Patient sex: F
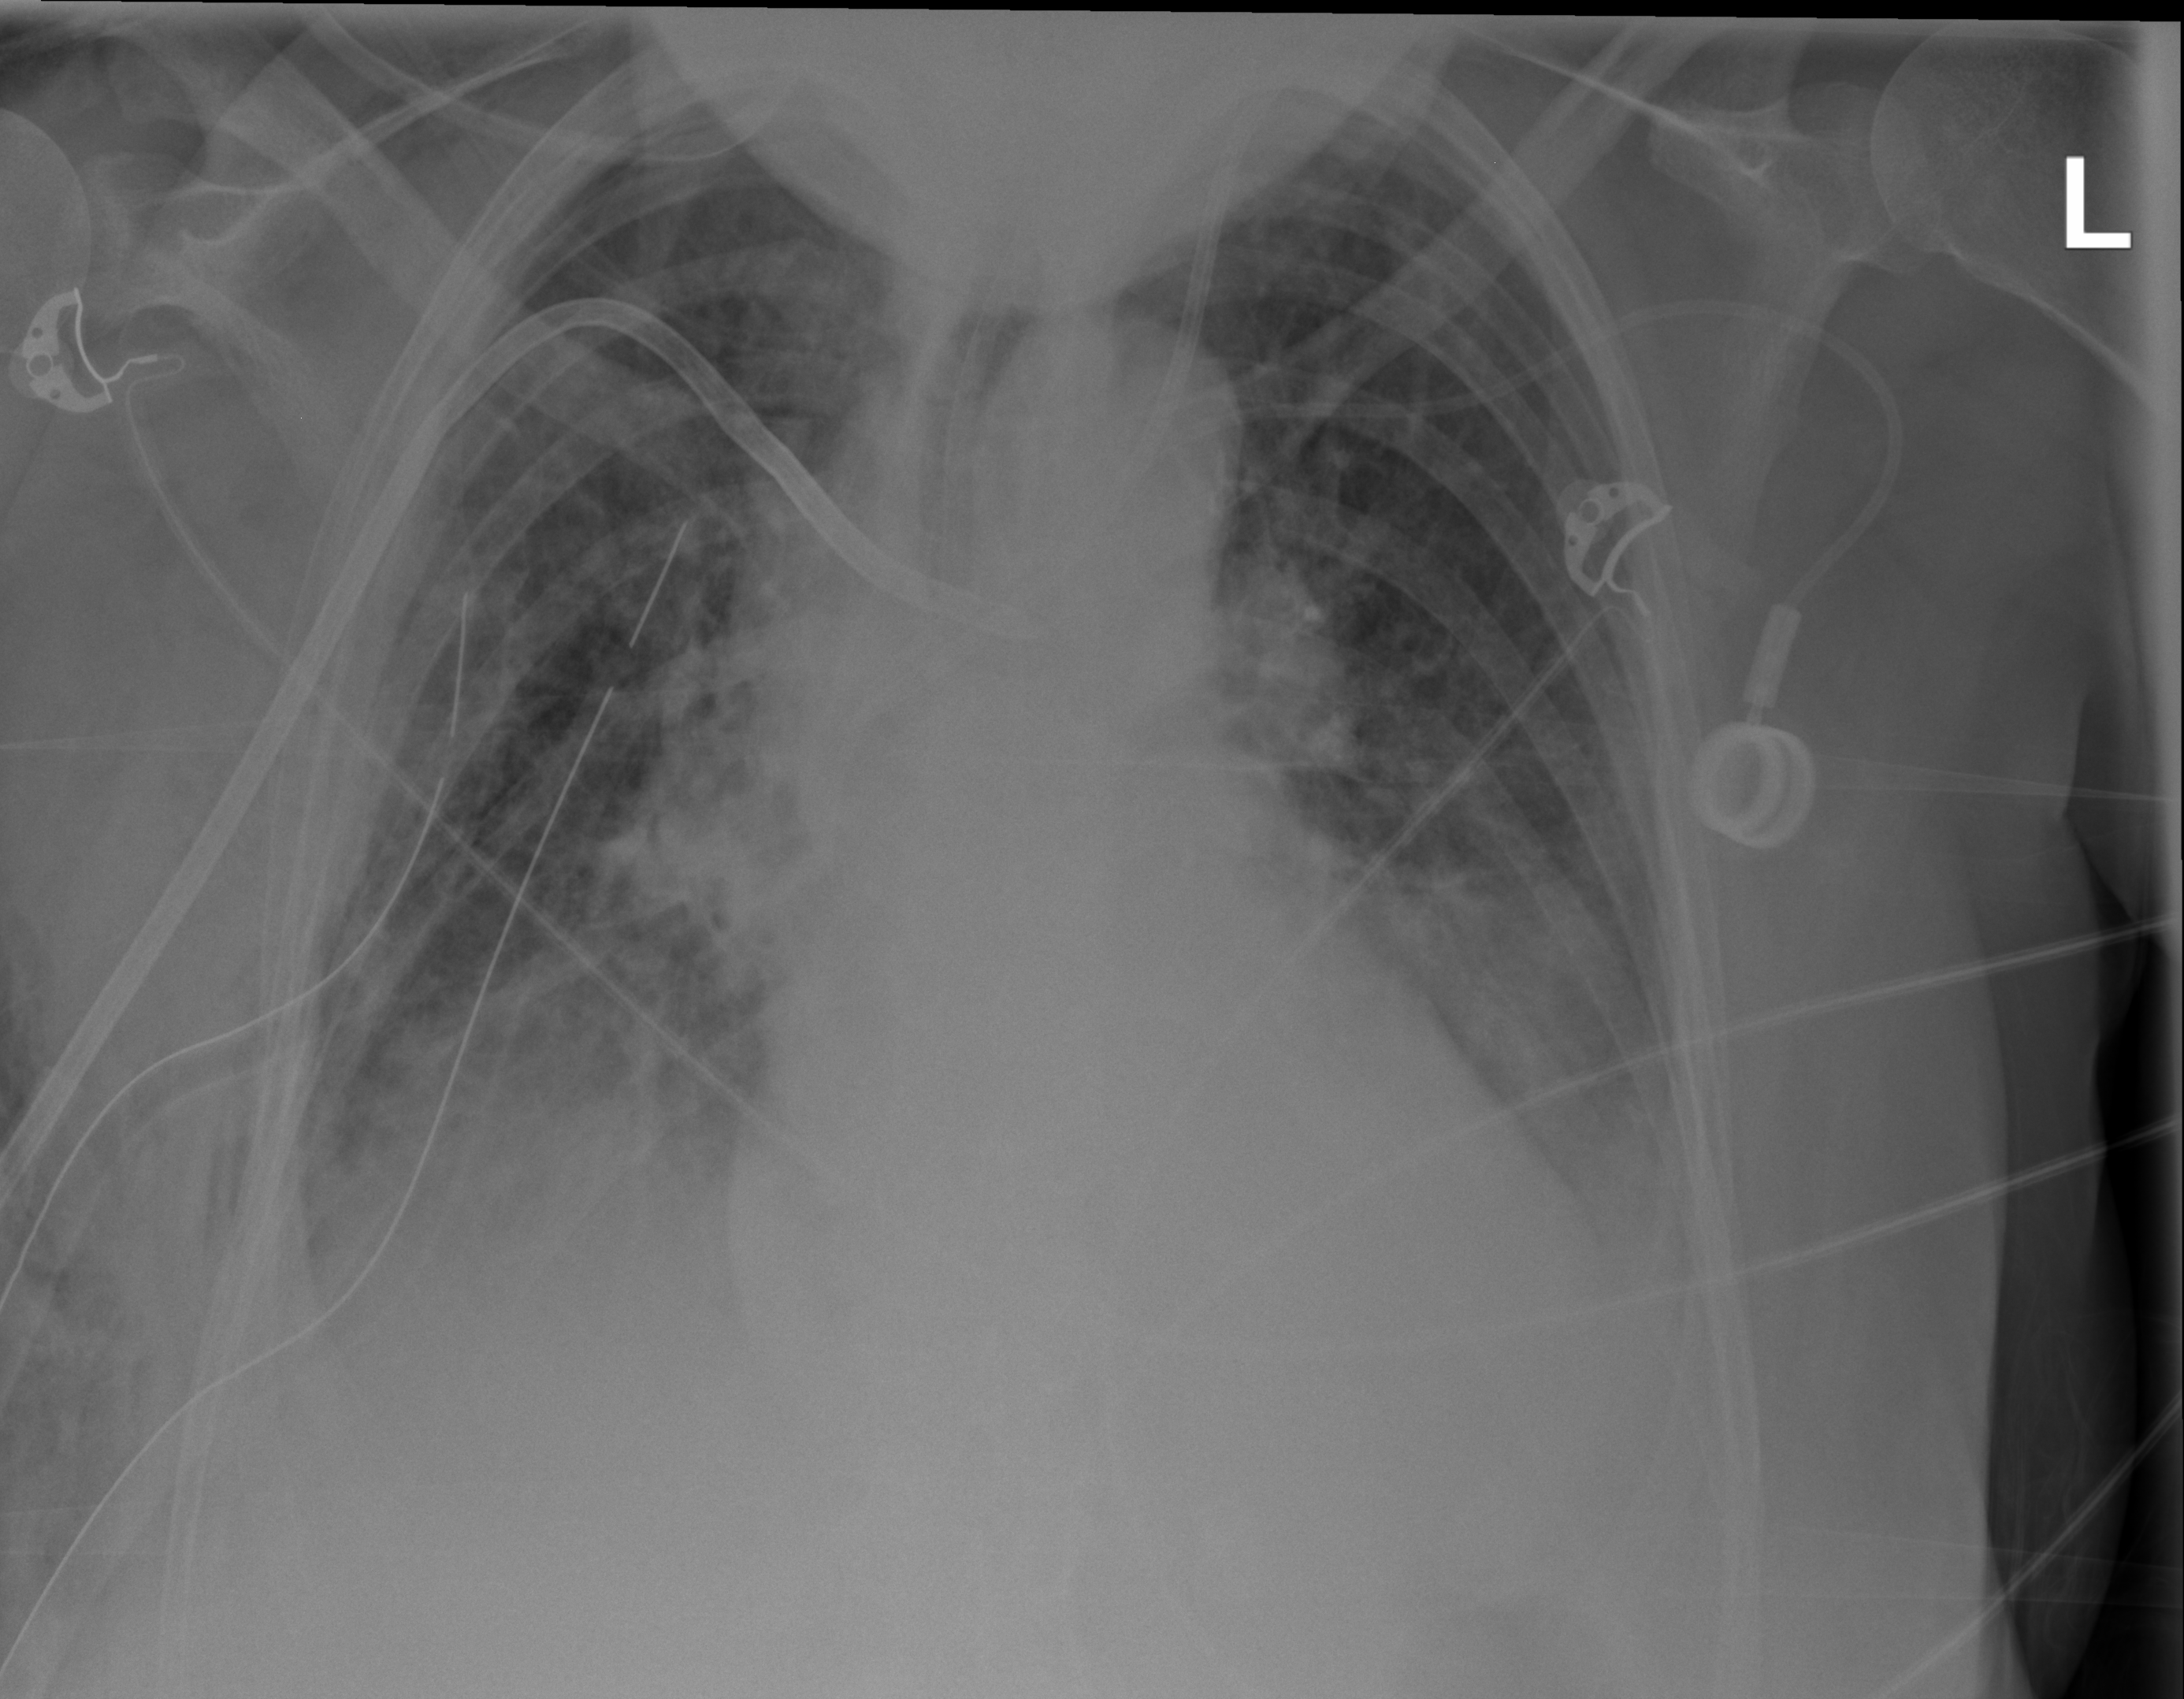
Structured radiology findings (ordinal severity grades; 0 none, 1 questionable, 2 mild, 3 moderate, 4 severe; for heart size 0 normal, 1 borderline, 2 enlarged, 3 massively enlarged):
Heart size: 1
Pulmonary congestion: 2
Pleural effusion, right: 2
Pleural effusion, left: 2
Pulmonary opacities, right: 2
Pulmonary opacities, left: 2
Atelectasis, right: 2
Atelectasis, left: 2